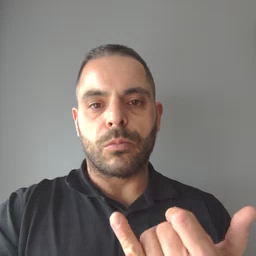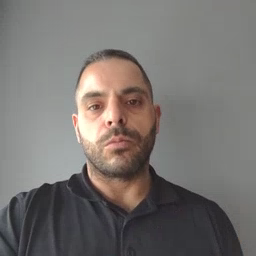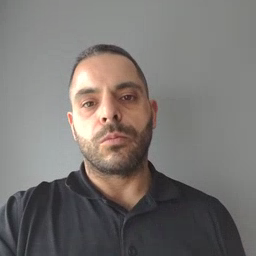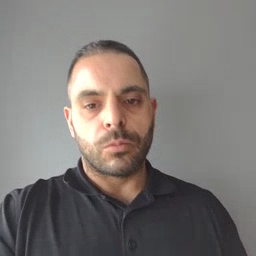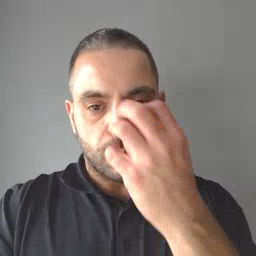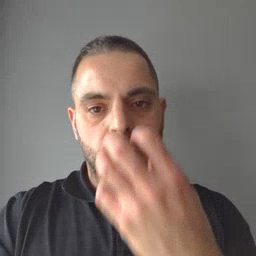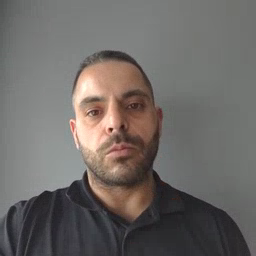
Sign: clown